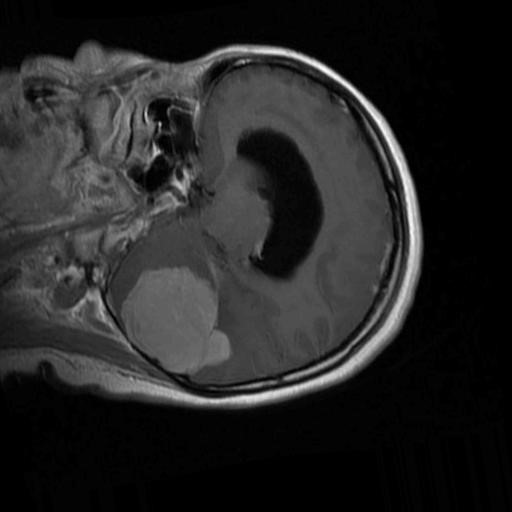
Label: brain_menin